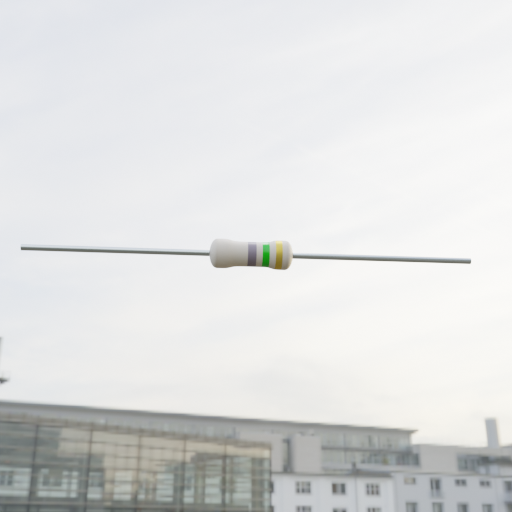
Resistor colour bands (in order): gray, green, gold